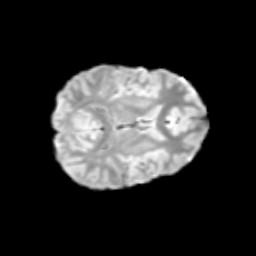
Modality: T2w
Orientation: axial
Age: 12
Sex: male
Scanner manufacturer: siemens
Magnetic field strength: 3 T
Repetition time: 3.8 s
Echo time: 0.07 s